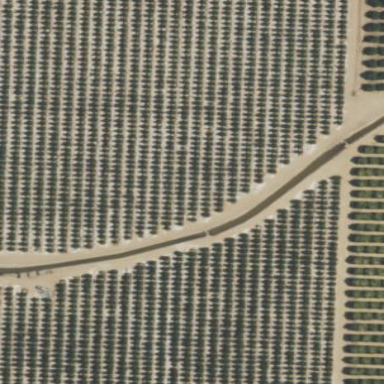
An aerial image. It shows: Vineyard.